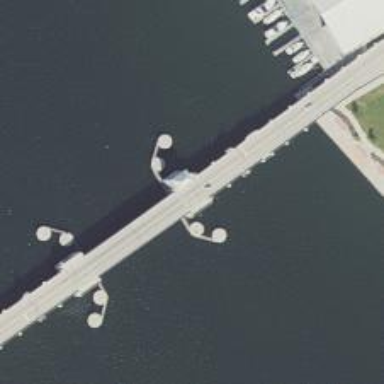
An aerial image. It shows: Bascule bridge on secondary road.